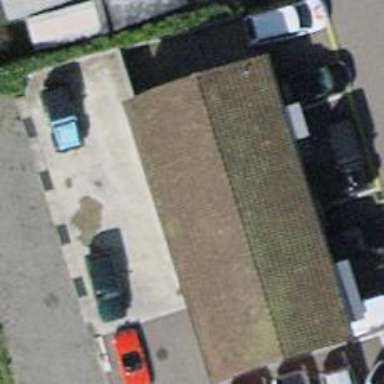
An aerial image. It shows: Shop that sells cars.